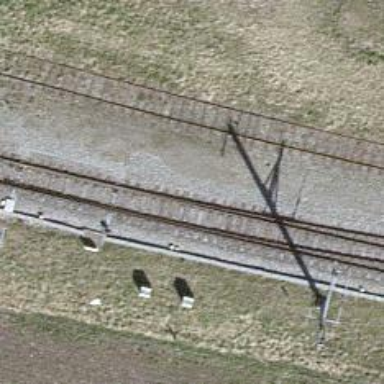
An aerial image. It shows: Railway track with contact lines for electrification.